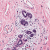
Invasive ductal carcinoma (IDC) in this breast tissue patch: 0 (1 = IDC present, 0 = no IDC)